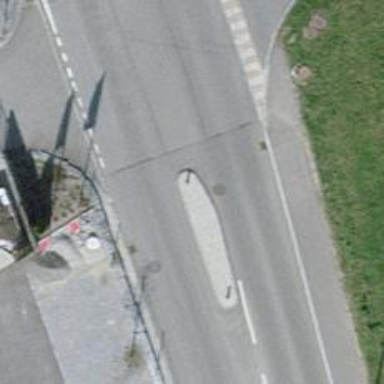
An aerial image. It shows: Traffic calming island.